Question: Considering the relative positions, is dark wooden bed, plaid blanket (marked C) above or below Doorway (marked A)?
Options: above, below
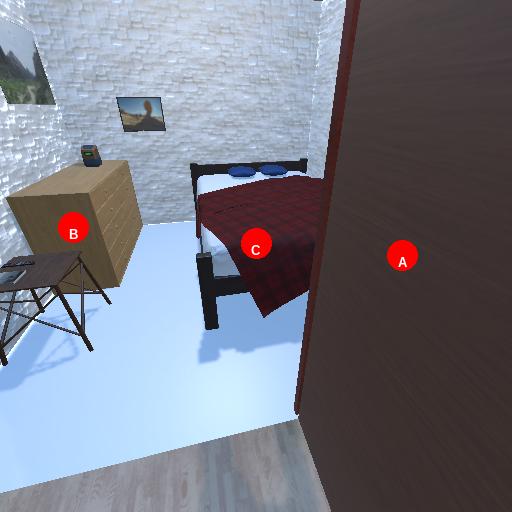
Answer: above